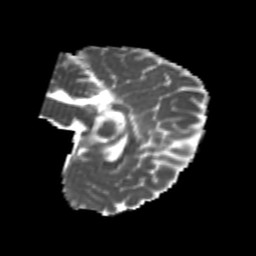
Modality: MD
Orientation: sagittal
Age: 22
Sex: female
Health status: healthy
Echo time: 0.074 s